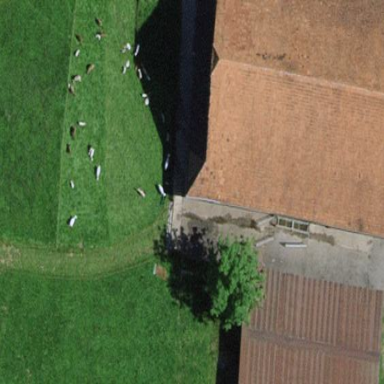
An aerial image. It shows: Farm auxiliary building.